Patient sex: M
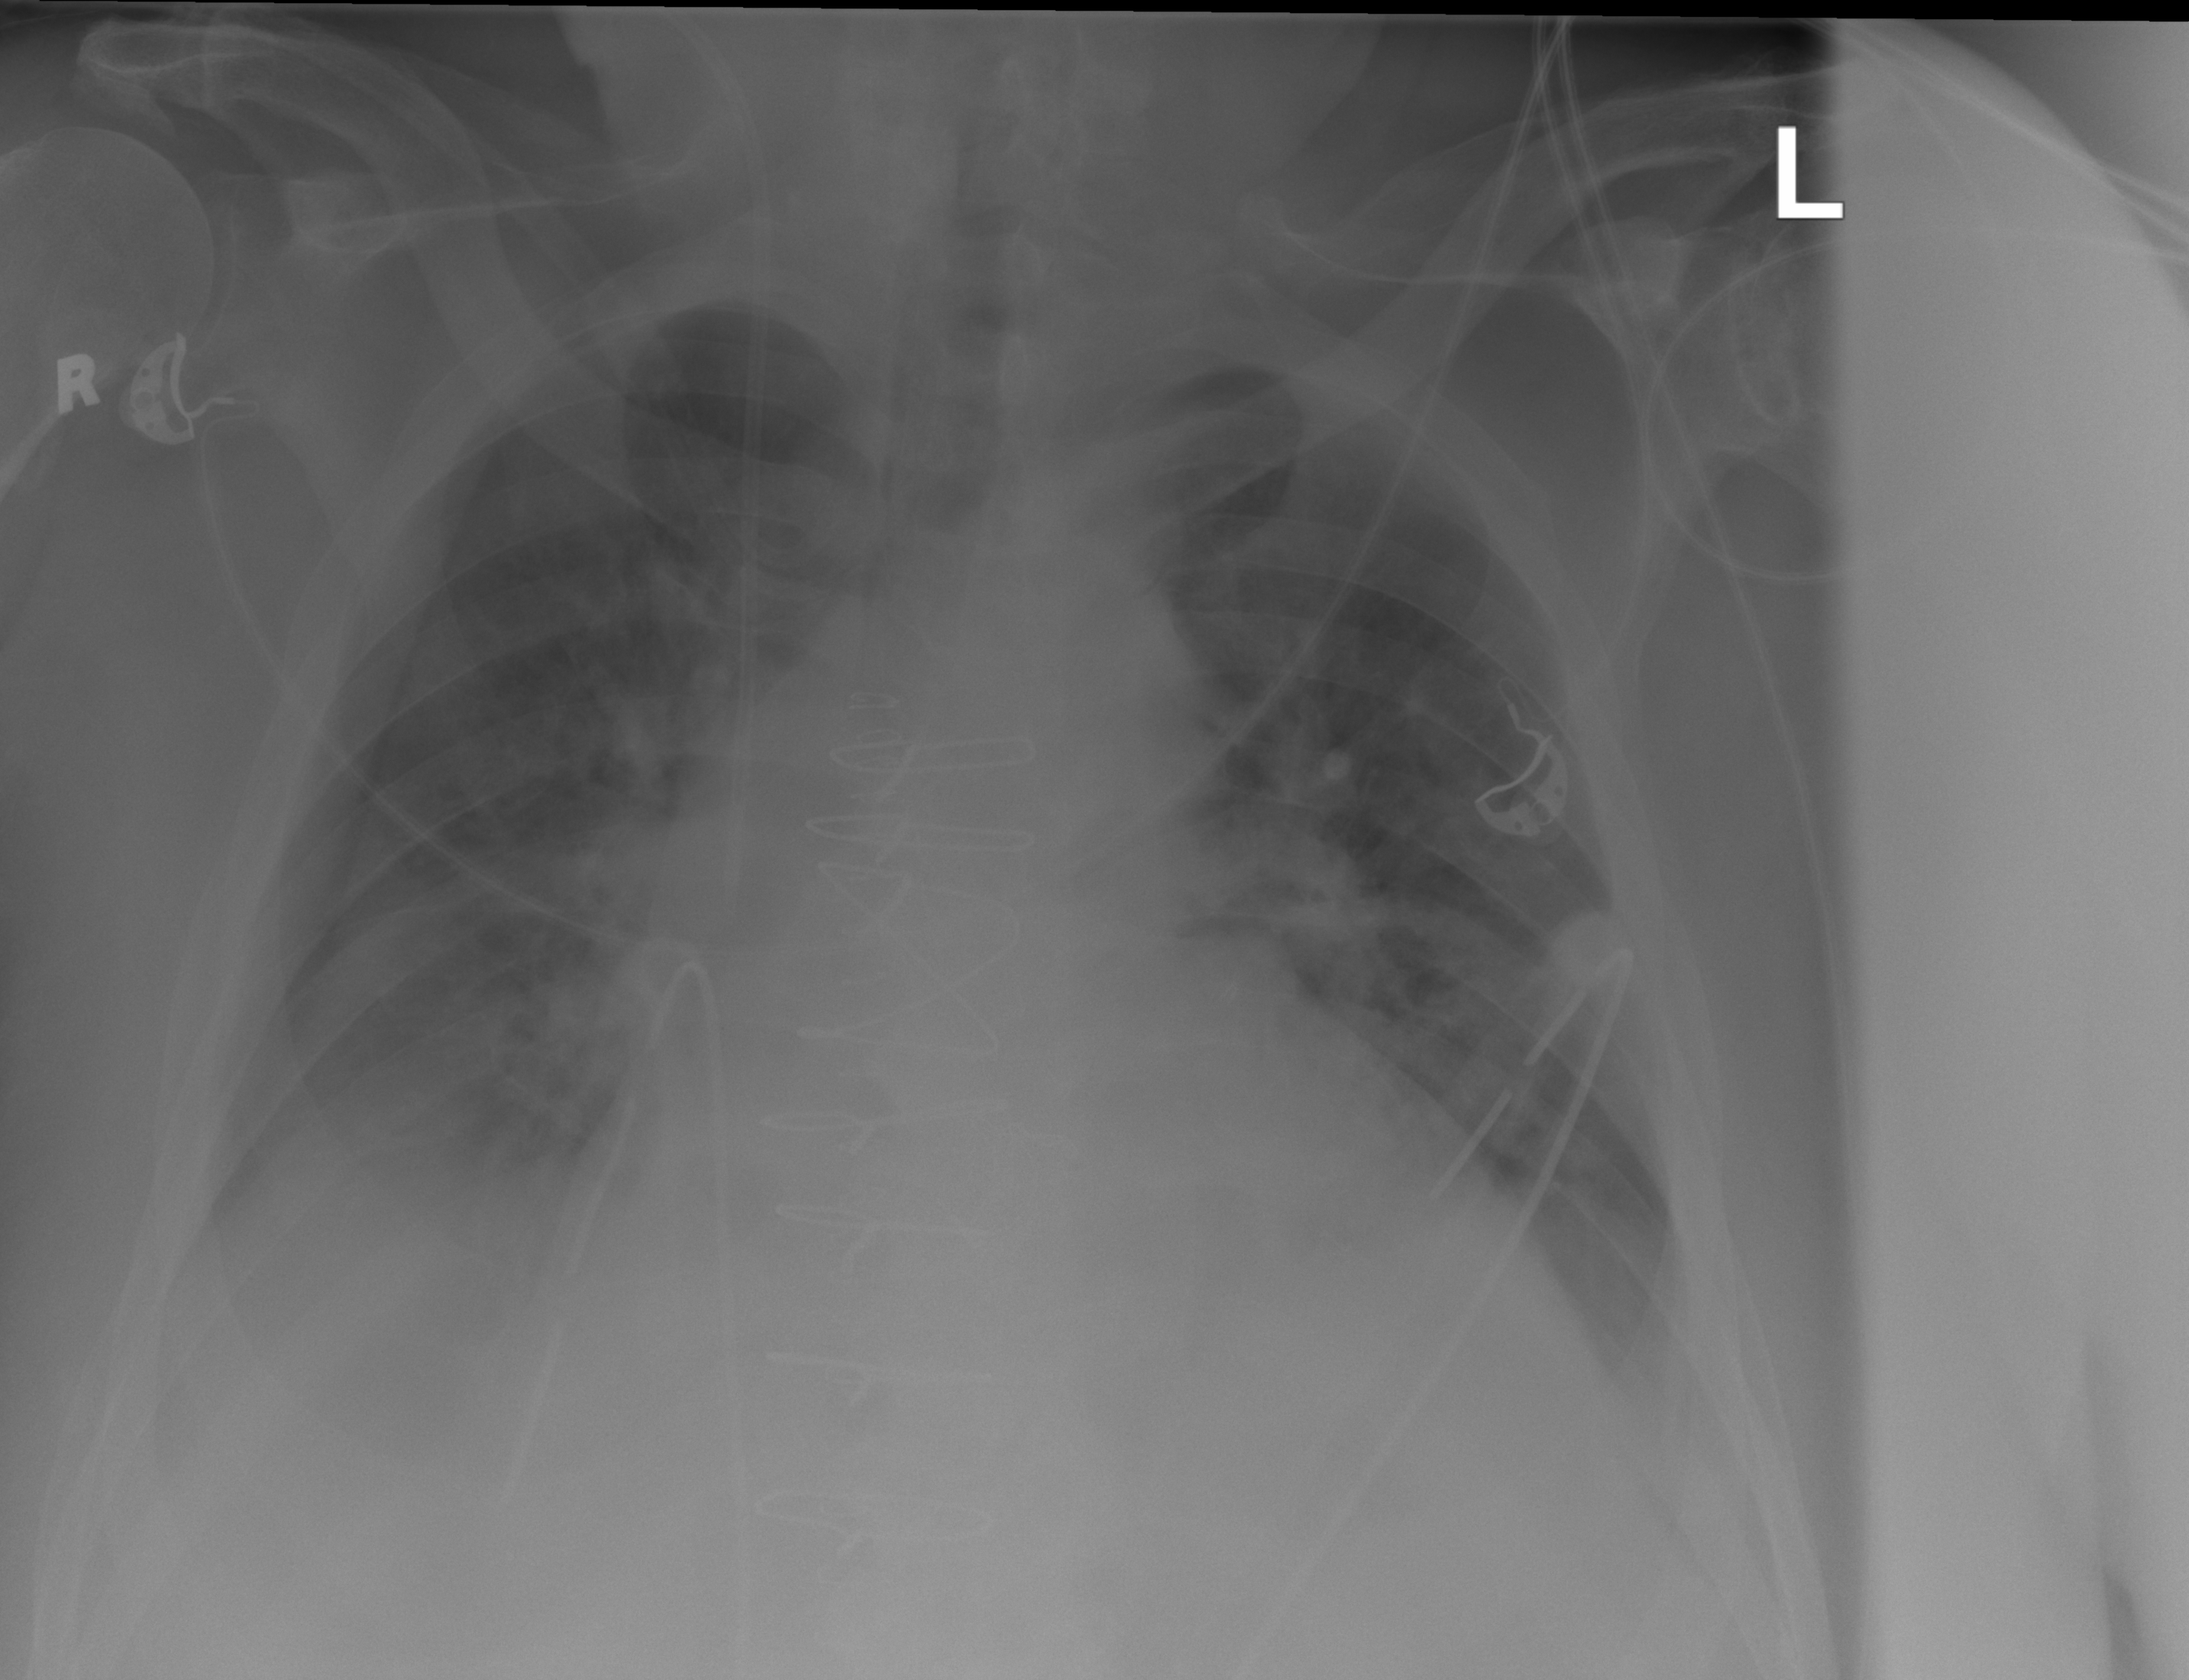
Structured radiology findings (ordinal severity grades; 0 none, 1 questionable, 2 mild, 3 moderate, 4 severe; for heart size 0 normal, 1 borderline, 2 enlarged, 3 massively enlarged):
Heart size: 2
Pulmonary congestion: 0
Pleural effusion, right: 3
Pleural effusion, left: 2
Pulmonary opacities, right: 1
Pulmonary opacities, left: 0
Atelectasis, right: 2
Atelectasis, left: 2